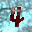
Label: 4